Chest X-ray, AP view. Patient: 65 years old, sex F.
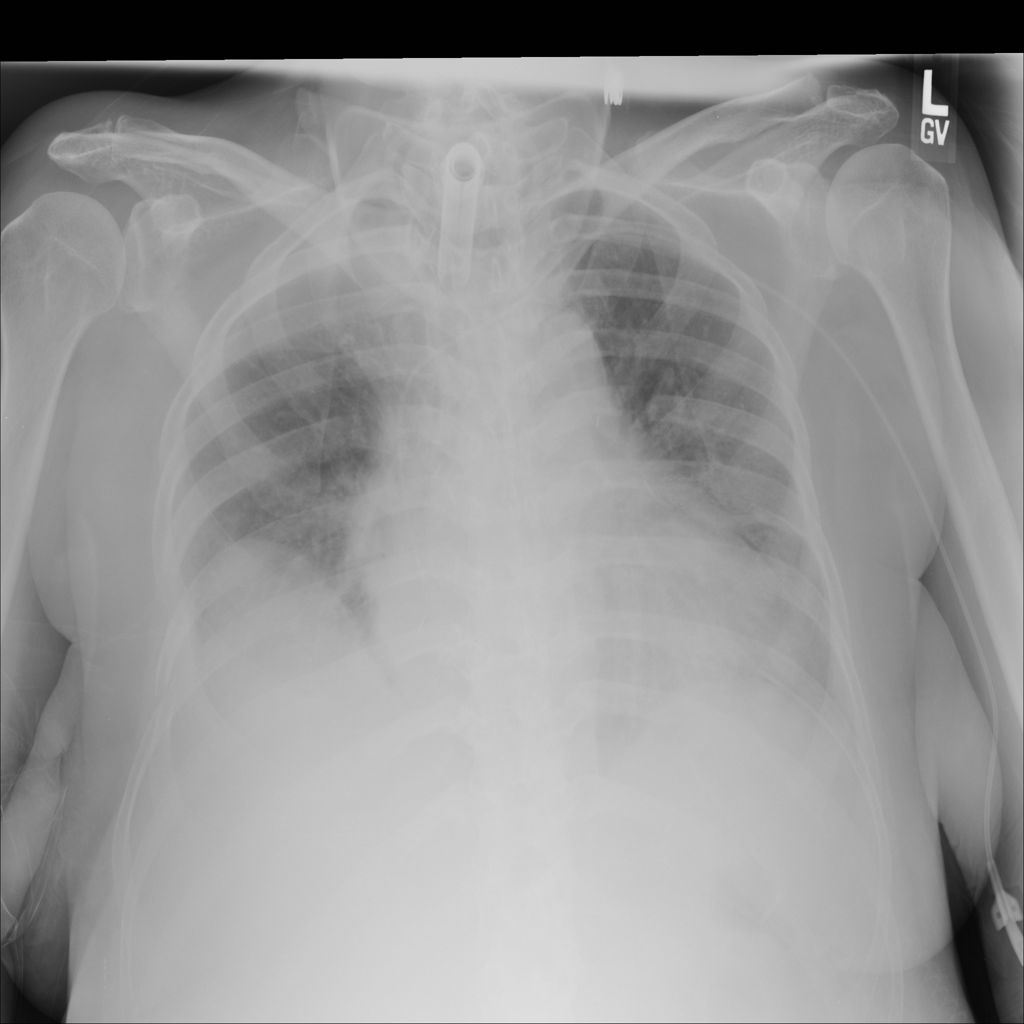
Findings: No Finding